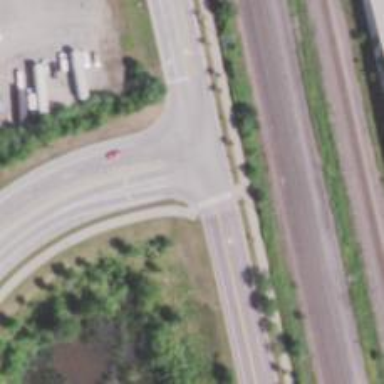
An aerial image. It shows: Tertiary road with asphalt surface.